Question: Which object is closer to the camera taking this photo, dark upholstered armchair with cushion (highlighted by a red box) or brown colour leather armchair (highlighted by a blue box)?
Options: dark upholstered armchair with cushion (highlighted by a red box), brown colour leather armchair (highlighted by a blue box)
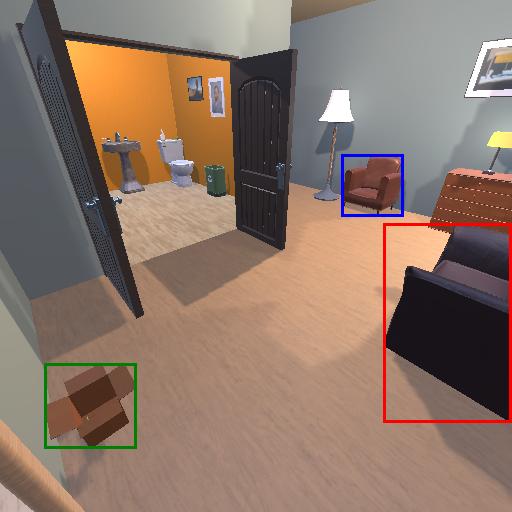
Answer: dark upholstered armchair with cushion (highlighted by a red box)